Question: i found this link.. <URL> sorry for bad english.. :D i have this as a background..
'''
package waterKing;
import javax.swing.*;
import java.awt.*;
import java.awt.event.*;
@SuppressWarnings("serial")
public class Main extends JFrame {
MainData data = new MainData();
public static void main(String[] args) {
Main frmMain = new Main();
frmMain.setExtendedState(Frame.MAXIMIZED_BOTH);
frmMain.setVisible(true);
}
public Main() {
data.tk = getToolkit();
data.d = data.tk.getScreenSize();
data.jP = new JPanel() {
protected void paintComponent(Graphics g) {
data.e = getSize();
data.iI = new ImageIcon("images/mainBG.png").getImage();
g.drawImage(data.iI,0, 0, data.d.width, data.d.height, null);
super.paintComponent(g);
}
};
data.jP.setOpaque(false);
data.jSp = new JScrollPane(data.jP);
data.jB = new JButton("EXIT");
data.jB.setBounds(10,10,200,40);
data.jB.addActionListener(new ActionListener() {
public void actionPerformed(ActionEvent e) {
System.exit(0);
}
});
data.jP.setLayout(null);
data.jP.add(data.jB);
this.setTitle("Water King Inventory System");
this.setUndecorated(true);
this.getContentPane();
this.add(data.jSp);
this.setDefaultCloseOperation(JFrame.EXIT_ON_CLOSE);
this.setLocationRelativeTo(null);
}
}
'''
i dont know how to add another JPanel to show in the middle with this background
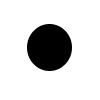
Answer: > i dont know how to add another JPanel to show in the middle with this background
Its just like adding components to a panel. You need to use a layout manager and then the component will be positioned properly based on the rules of the layout manager. In your case you can set the layout manager of the background panel to be a BorderLayout. Then you can add a JLabel with the appropriate Icon to the center of the BorderLayout.
You will need to set the preferred size (or override the getPreferredSize() method of your panel since you add it to a scroll pane. Scrollbars will only appear when the preferred size of the panel is greater than the size of the scroll pane.
You should not be reading the image in your paintComponent() method since this method is called multiple times.
You should not be using the "screen size" to determine the width/height of the image because the frame will contain a border. You need to use the size of the panel.
Get rid of all the setBounds() code. Learn to use layout managers.
For a general purpose background panel that takes into account most of the suggestions made here check out <URL>.